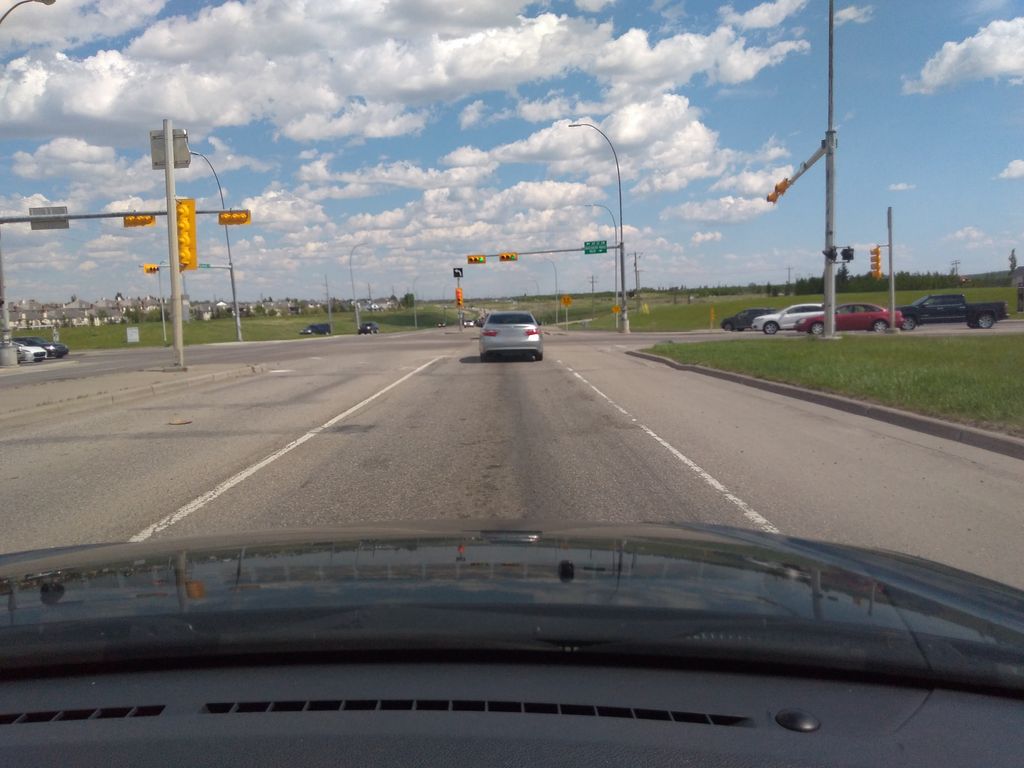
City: calgary